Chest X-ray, AP view. Patient: 63 years old, sex M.
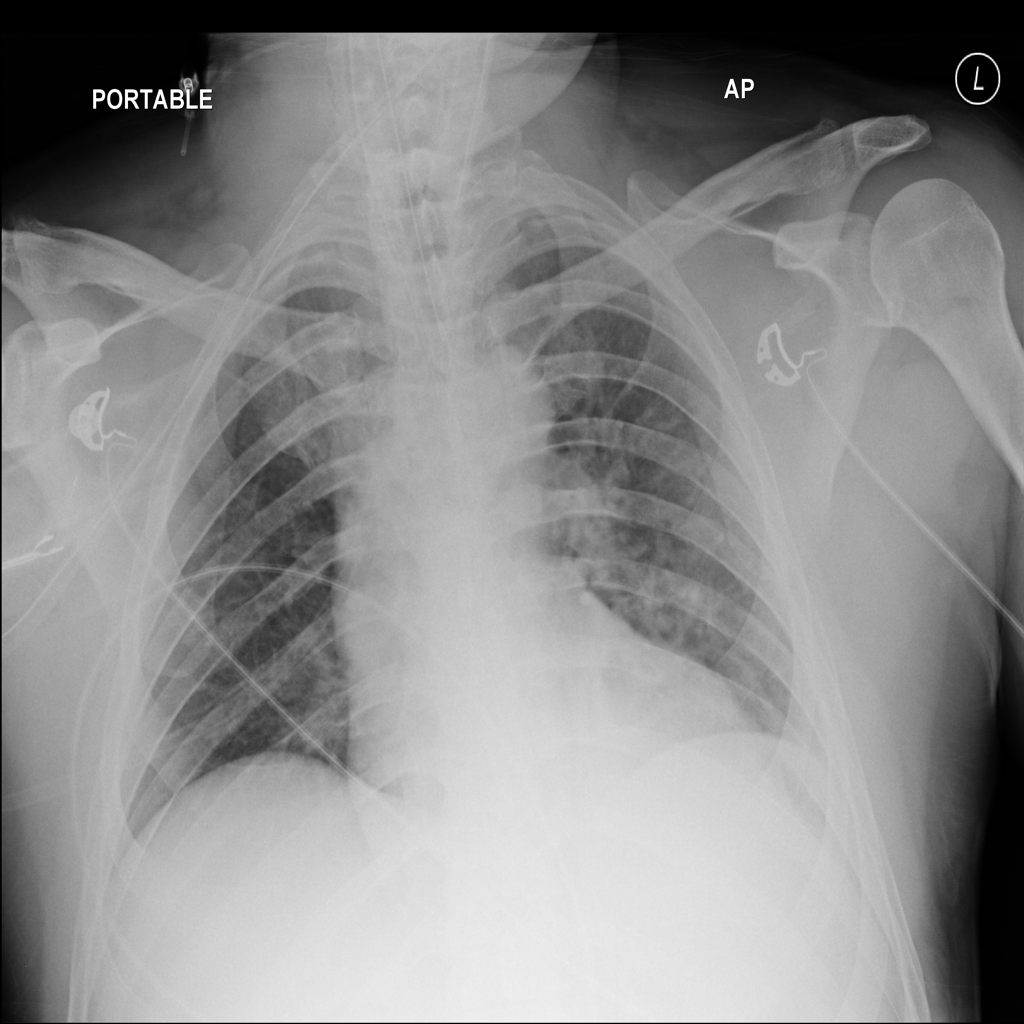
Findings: No Finding